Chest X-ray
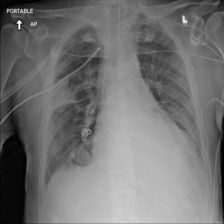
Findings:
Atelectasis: positive
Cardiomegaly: negative
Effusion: positive
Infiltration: negative
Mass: positive
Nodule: negative
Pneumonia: negative
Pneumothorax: negative
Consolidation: positive
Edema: negative
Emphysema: negative
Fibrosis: negative
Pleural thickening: negative
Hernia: negative